Question: I asked a similar question <URL> but that is focused more on tesseract.
I have a sample image as below. I would like to make the white square my Region of Interest and then crop out that part (square) and create a new image with it. I will be working with different images so the square won't always be at the same location in all images. So I will need to somehow detect the edges of the square.

What are some pre-processing methods I can perform to achieve the result?
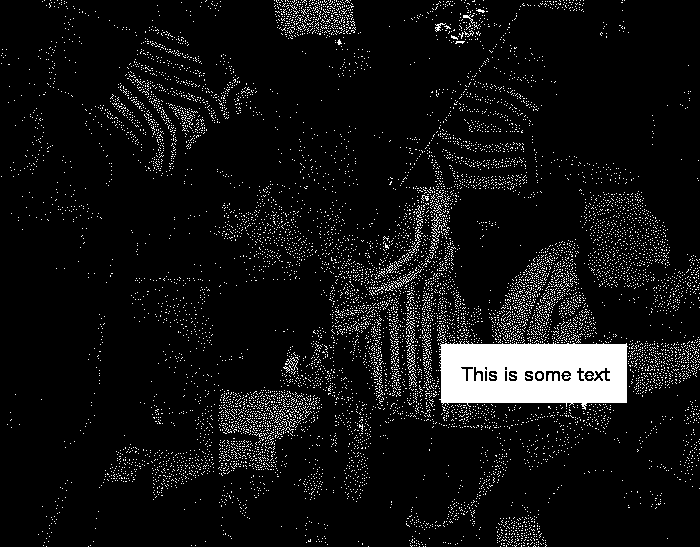
Answer: Using your test image I was able to <URL> operation.

After that, 'Mat' is trivial, and I talked about that on <URL>. For testing purposes we can draw lines between those points to display the area we are interested at in the original image:

At the end, I out that part.
The final result is displayed on the image below:

I wrote a sample code that performs this task using the of OpenCV. I'm confident in your skills to translate this code to Python. If you can't do it, forget the code and stick with the <URL> I shared on this answer.
'''
#include <cv.h>
#include <highgui.h>
int main(int argc, char* argv[])
{
cv::Mat img = cv::imread(argv[1]);
std::cout << "Original image size: " << img.size() << std::endl;
// Convert RGB Mat to GRAY
cv::Mat gray;
cv::cvtColor(img, gray, CV_BGR2GRAY);
std::cout << "Gray image size: " << gray.size() << std::endl;
// Erode image to remove unwanted noises
int erosion_size = 5;
cv::Mat element = cv::getStructuringElement(cv::MORPH_CROSS,
cv::Size(2 * erosion_size + 1, 2 * erosion_size + 1),
cv::Point(erosion_size, erosion_size) );
cv::erode(gray, gray, element);
// Scan the image searching for points and store them in a vector
std::vector<cv::Point> points;
cv::Mat_<uchar>::iterator it = gray.begin<uchar>();
cv::Mat_<uchar>::iterator end = gray.end<uchar>();
for (; it != end; it++)
{
if (*it)
points.push_back(it.pos());
}
// From the points, figure out the size of the ROI
int left, right, top, bottom;
for (int i = 0; i < points.size(); i++)
{
if (i == 0) // initialize corner values
{
left = right = points[i].x;
top = bottom = points[i].y;
}
if (points[i].x < left)
left = points[i].x;
if (points[i].x > right)
right = points[i].x;
if (points[i].y < top)
top = points[i].y;
if (points[i].y > bottom)
bottom = points[i].y;
}
std::vector<cv::Point> box_points;
box_points.push_back(cv::Point(left, top));
box_points.push_back(cv::Point(left, bottom));
box_points.push_back(cv::Point(right, bottom));
box_points.push_back(cv::Point(right, top));
// Compute minimal bounding box for the ROI
// Note: for some unknown reason, width/height of the box are switched.
cv::RotatedRect box = cv::minAreaRect(cv::Mat(box_points));
std::cout << "box w:" << box.size.width << " h:" << box.size.height << std::endl;
// Draw bounding box in the original image (debugging purposes)
//cv::Point2f vertices[4];
//box.points(vertices);
//for (int i = 0; i < 4; ++i)
//{
// cv::line(img, vertices[i], vertices[(i + 1) % 4], cv::Scalar(0, 255, 0), 1, CV_AA);
//}
//cv::imshow("Original", img);
//cv::waitKey(0);
// Set the ROI to the area defined by the box
// Note: because the width/height of the box are switched,
// they were switched manually in the code below:
cv::Rect roi;
roi.x = box.center.x - (box.size.height / 2);
roi.y = box.center.y - (box.size.width / 2);
roi.width = box.size.height;
roi.height = box.size.width;
std::cout << "roi @ " << roi.x << "," << roi.y << " " << roi.width << "x" << roi.height << std::endl;
// Crop the original image to the defined ROI
cv::Mat crop = img(roi);
// Display cropped ROI
cv::imshow("Cropped ROI", crop);
cv::waitKey(0);
return 0;
}
'''